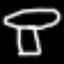
Label: mushroom